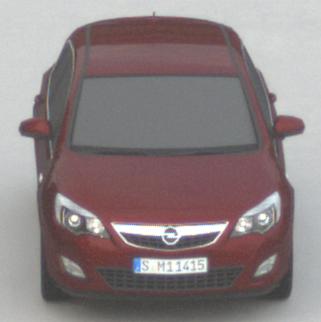
Make: Opel
Model: Astra 1.4 ecoFlex
Detailed model: Astra (J)
Model produced from: 2009/12
Model produced until: 2010/12
Doors: 5
Color: red
Road condition: dry road
Daytime: morning or afternoon
Contrast: low contrast